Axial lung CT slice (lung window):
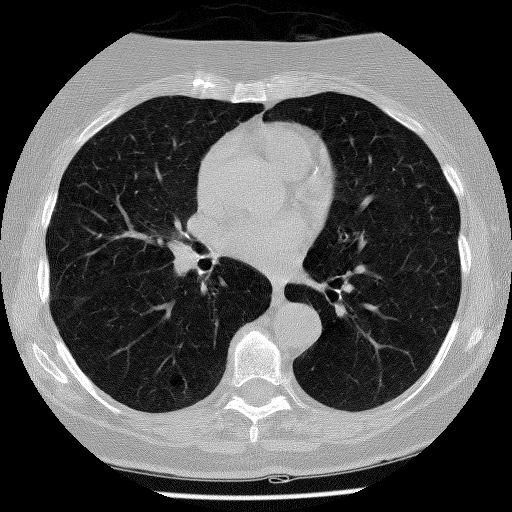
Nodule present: no